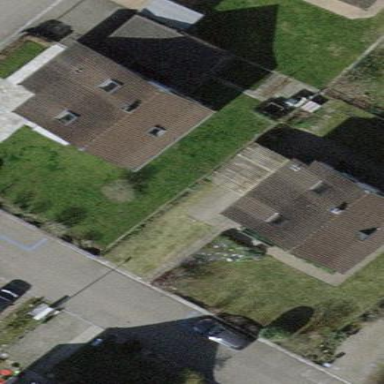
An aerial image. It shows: Detached building.